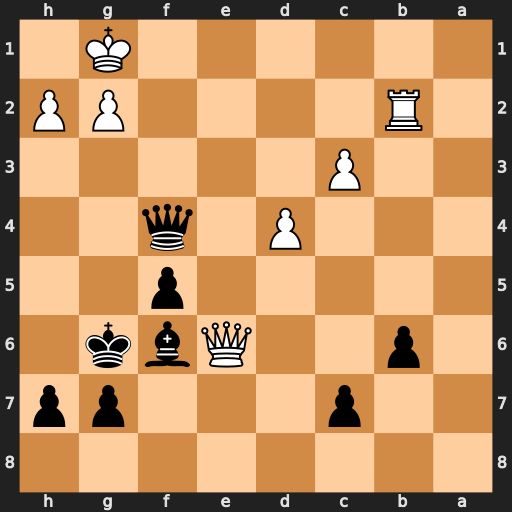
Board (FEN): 8/2p3pp/1p2Qbk1/5p2/3P1q2/2P5/1R4PP/6K1
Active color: b
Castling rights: -
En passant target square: -
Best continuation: Qc1+ Kf2 Qxb2+